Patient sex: M
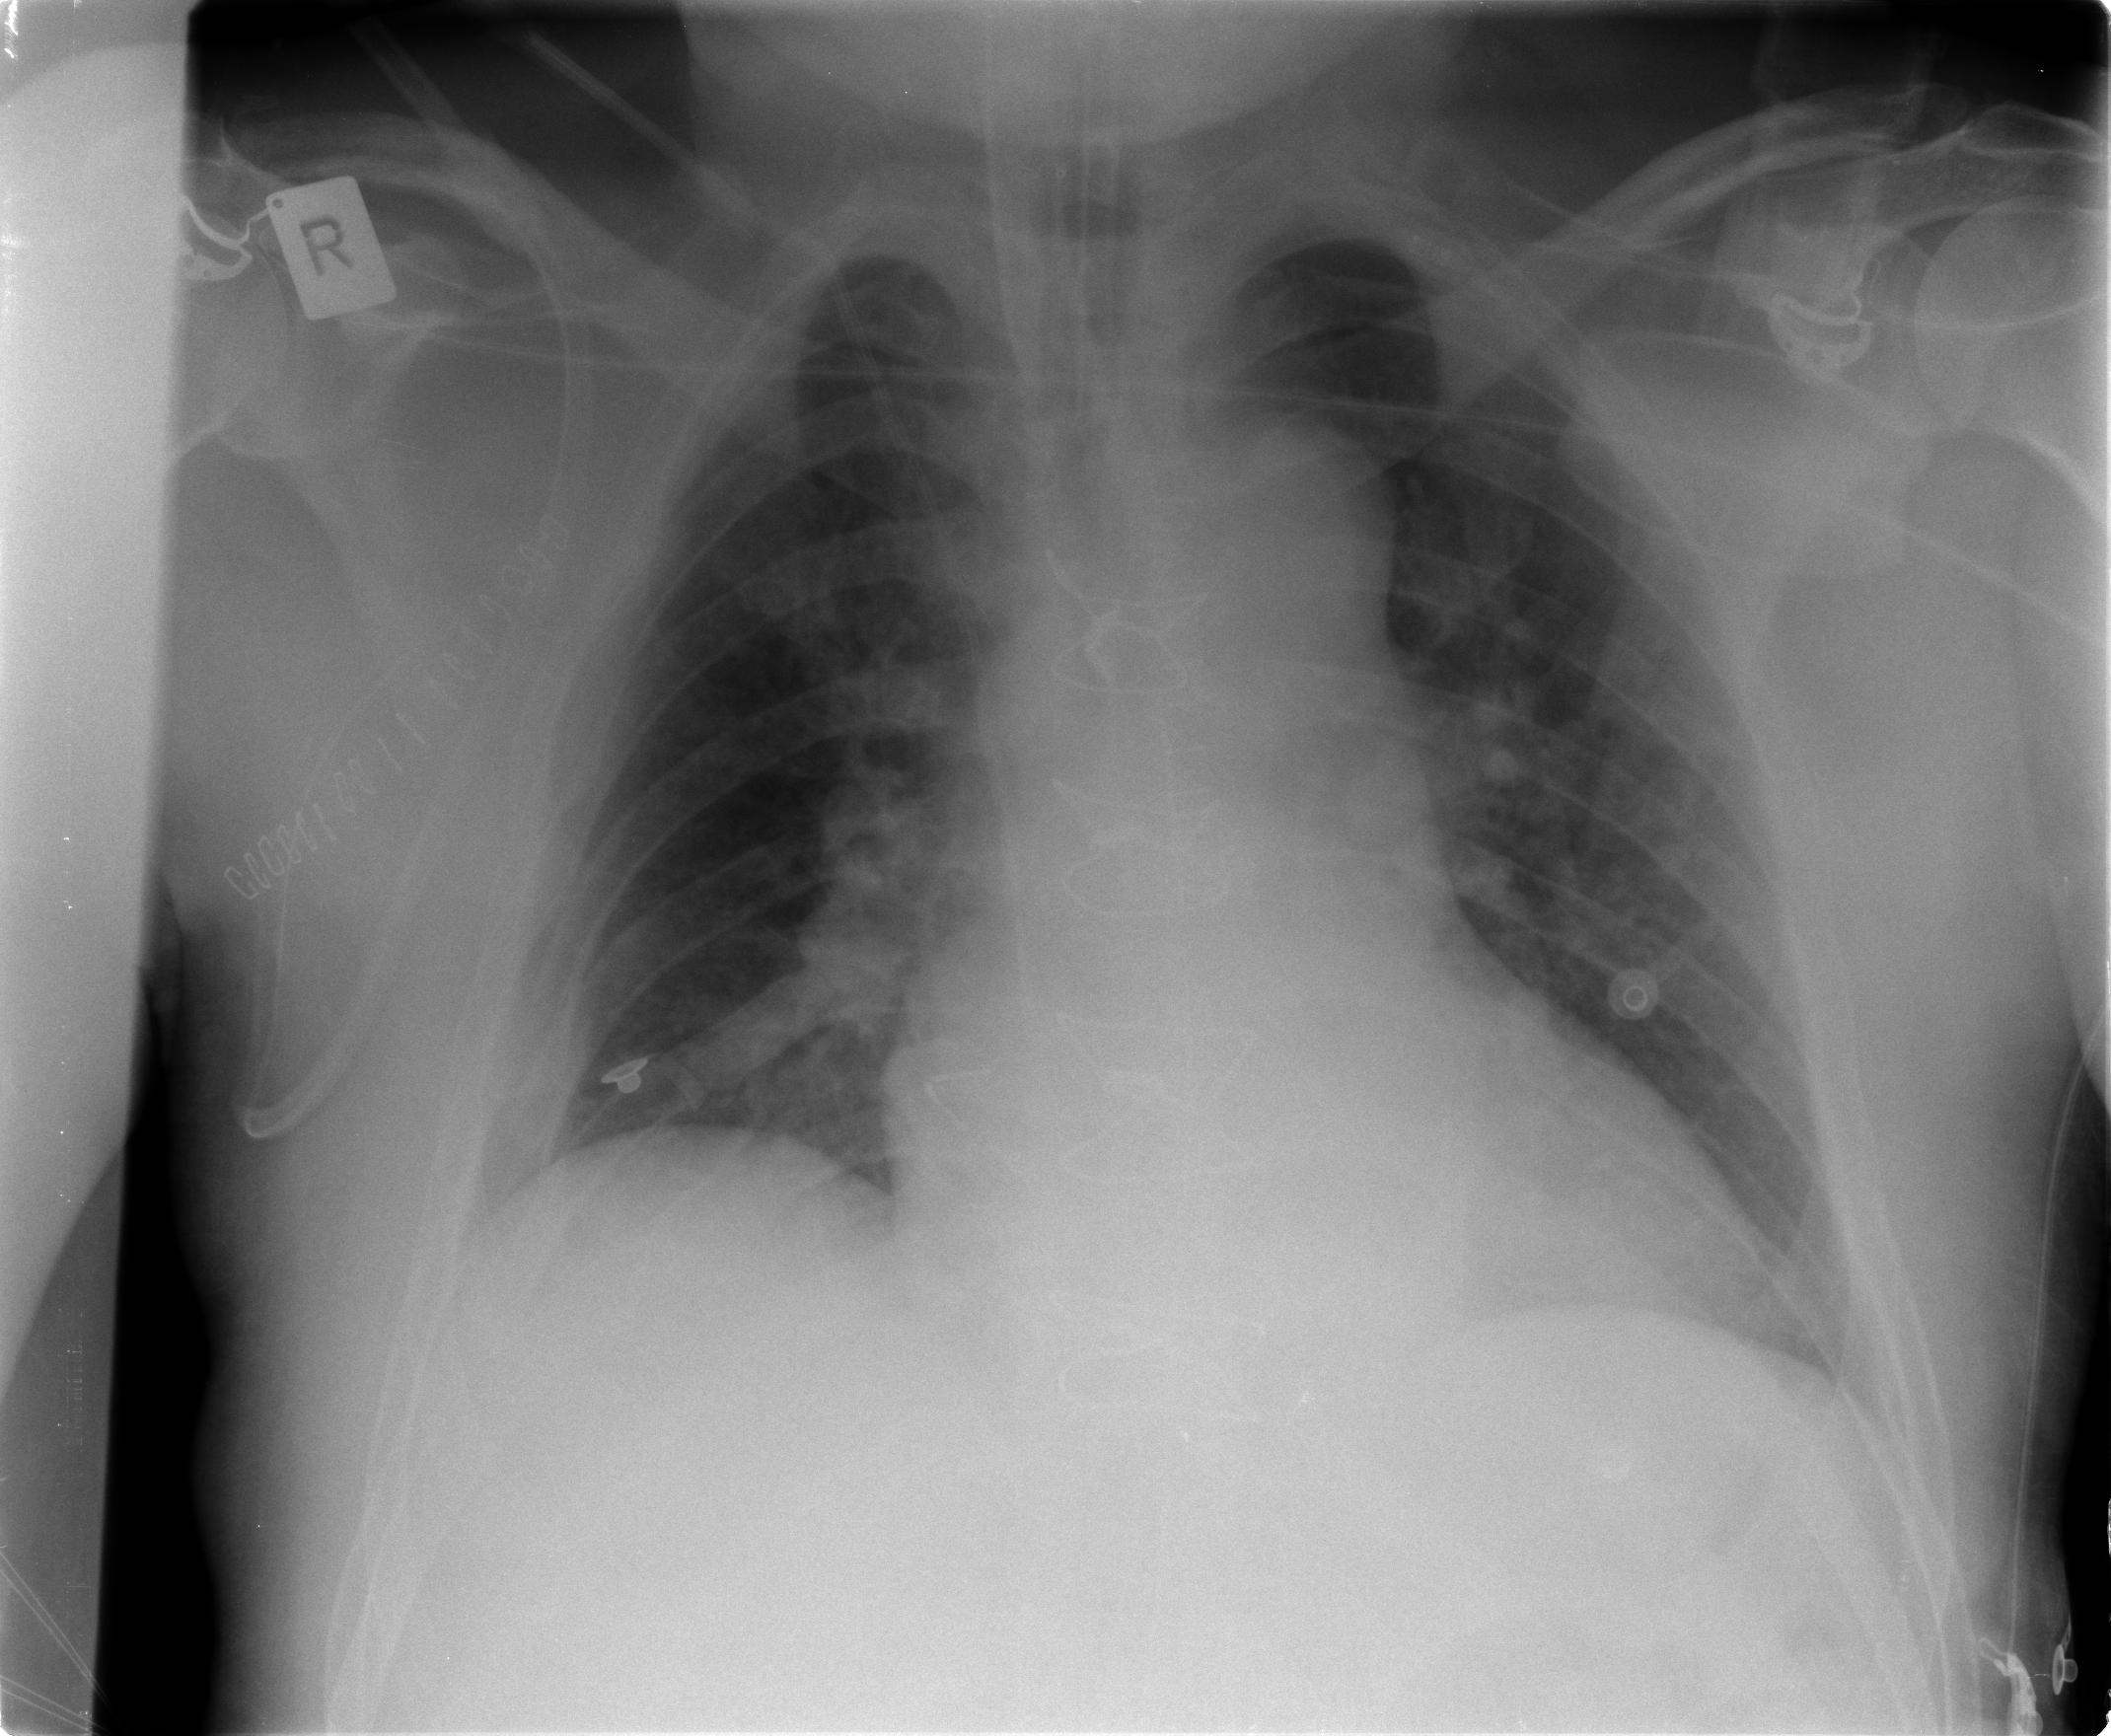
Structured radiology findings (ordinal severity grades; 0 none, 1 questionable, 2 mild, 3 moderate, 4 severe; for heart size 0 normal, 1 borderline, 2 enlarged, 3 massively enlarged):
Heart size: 2
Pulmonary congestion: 2
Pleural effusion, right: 0
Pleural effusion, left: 0
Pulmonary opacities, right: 0
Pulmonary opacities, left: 0
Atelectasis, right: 2
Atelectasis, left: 1